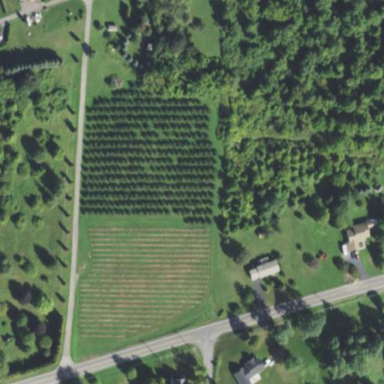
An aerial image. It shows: Orchard.